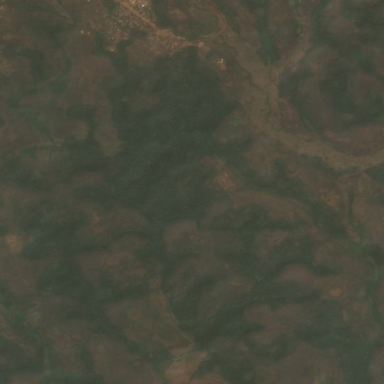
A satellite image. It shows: Forest area.